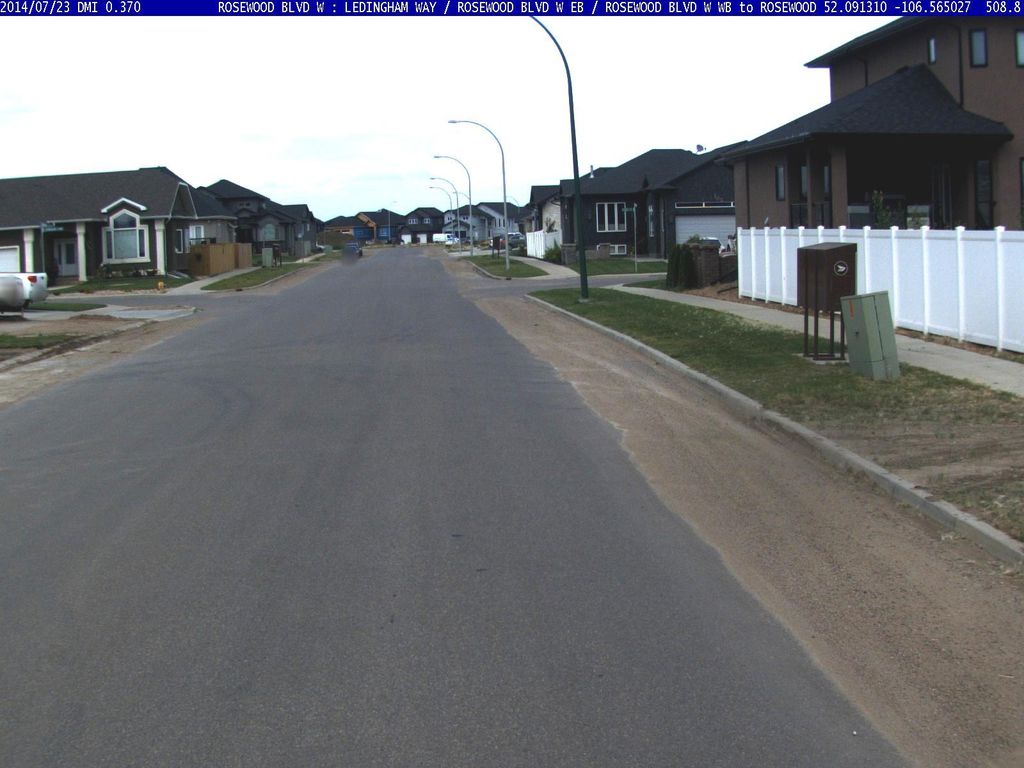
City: saskatoon